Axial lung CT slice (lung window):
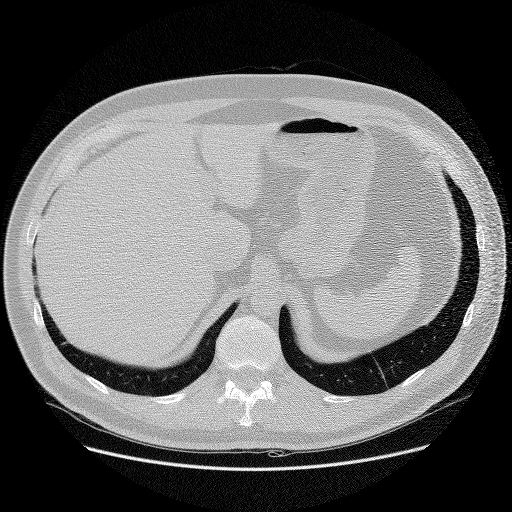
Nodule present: no